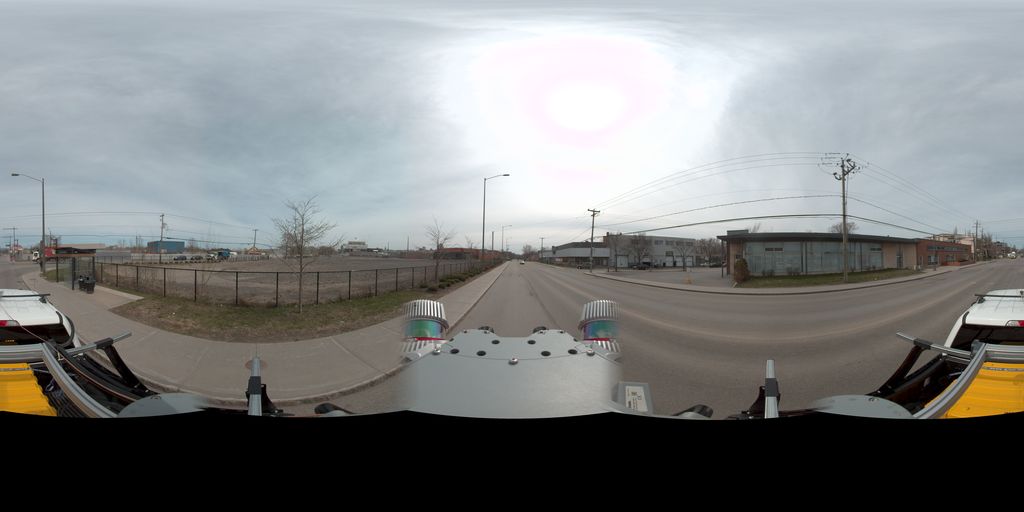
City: quebec_city